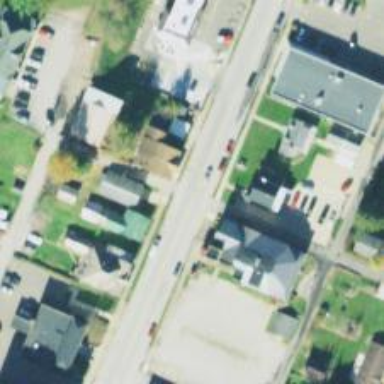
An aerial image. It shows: Alleyway designated as service road.